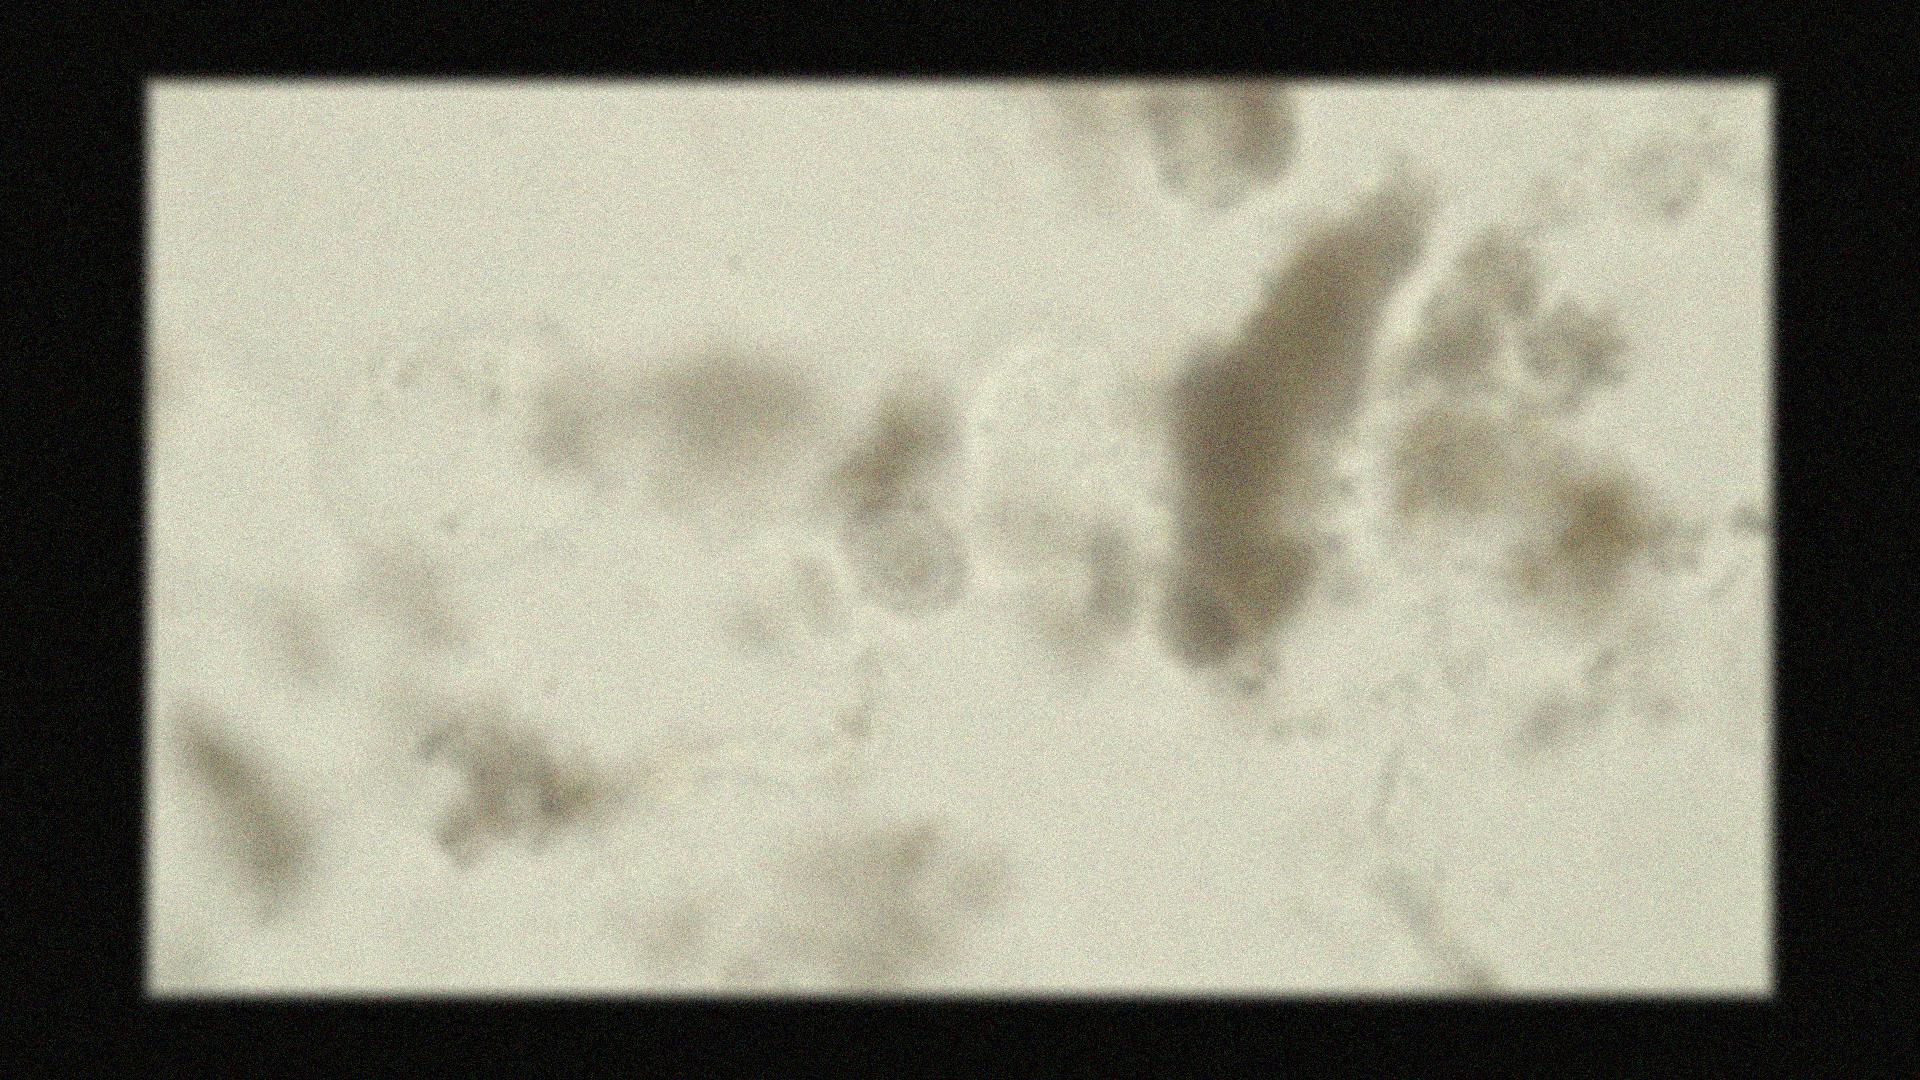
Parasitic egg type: Hymenolepis nana